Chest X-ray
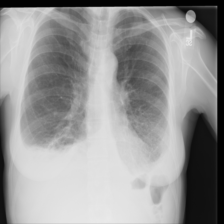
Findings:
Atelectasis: negative
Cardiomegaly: negative
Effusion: positive
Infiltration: positive
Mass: negative
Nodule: negative
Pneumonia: negative
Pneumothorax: negative
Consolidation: negative
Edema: negative
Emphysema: negative
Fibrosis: negative
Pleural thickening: negative
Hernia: negative